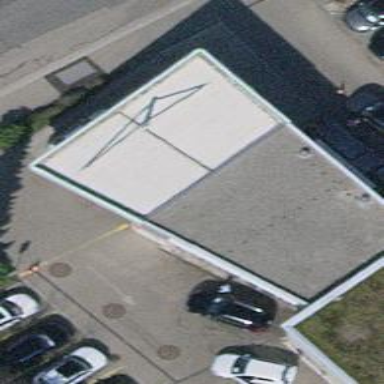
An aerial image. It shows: Fuel station.